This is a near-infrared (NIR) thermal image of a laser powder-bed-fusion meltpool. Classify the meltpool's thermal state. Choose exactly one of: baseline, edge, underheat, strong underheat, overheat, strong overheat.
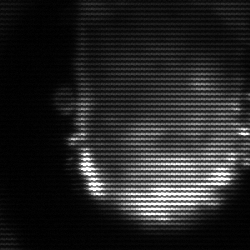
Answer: baseline